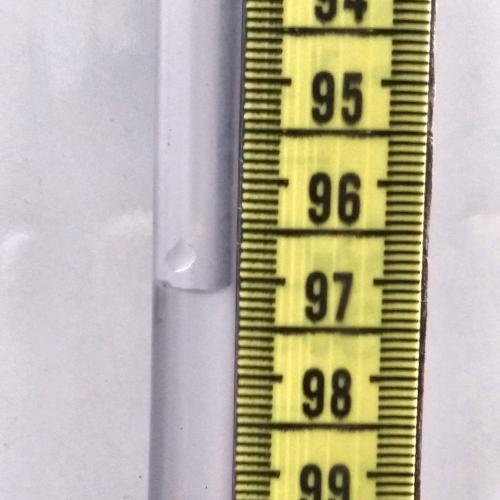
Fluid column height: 97.1 cm